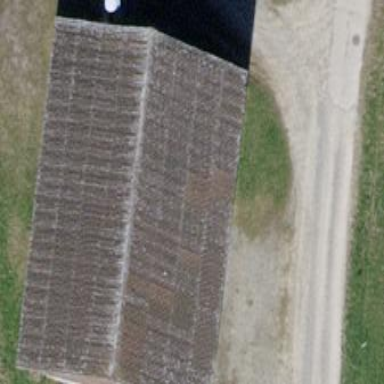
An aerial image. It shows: Shed.